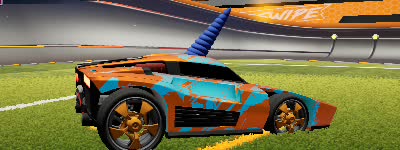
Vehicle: breakout